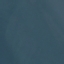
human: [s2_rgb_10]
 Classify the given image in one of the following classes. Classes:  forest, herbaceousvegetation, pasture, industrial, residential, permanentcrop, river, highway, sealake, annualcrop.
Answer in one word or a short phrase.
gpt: SeaLake